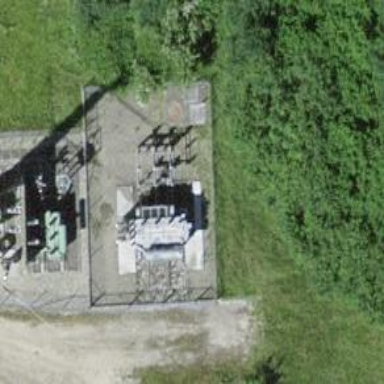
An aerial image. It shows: Transformer is shown.